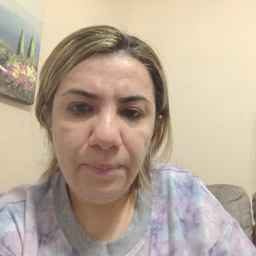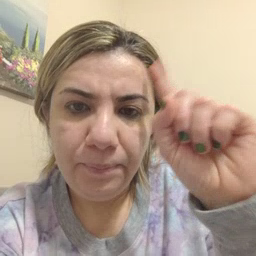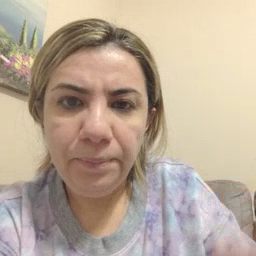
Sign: penny